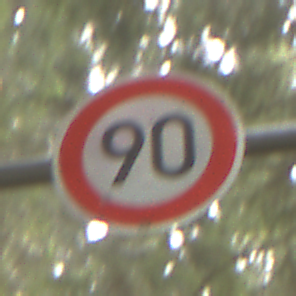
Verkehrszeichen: Geschwindigkeit90
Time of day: MorningAfternoon
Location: Outdoor (Nature)
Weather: Overcast
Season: Winter
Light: Natural